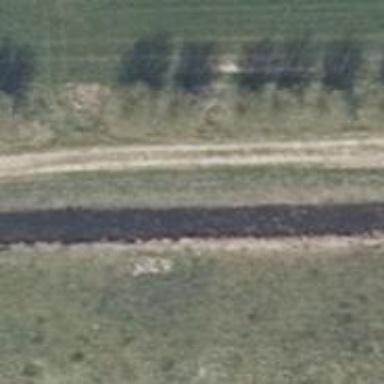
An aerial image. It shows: Track with grade5 tracktype.